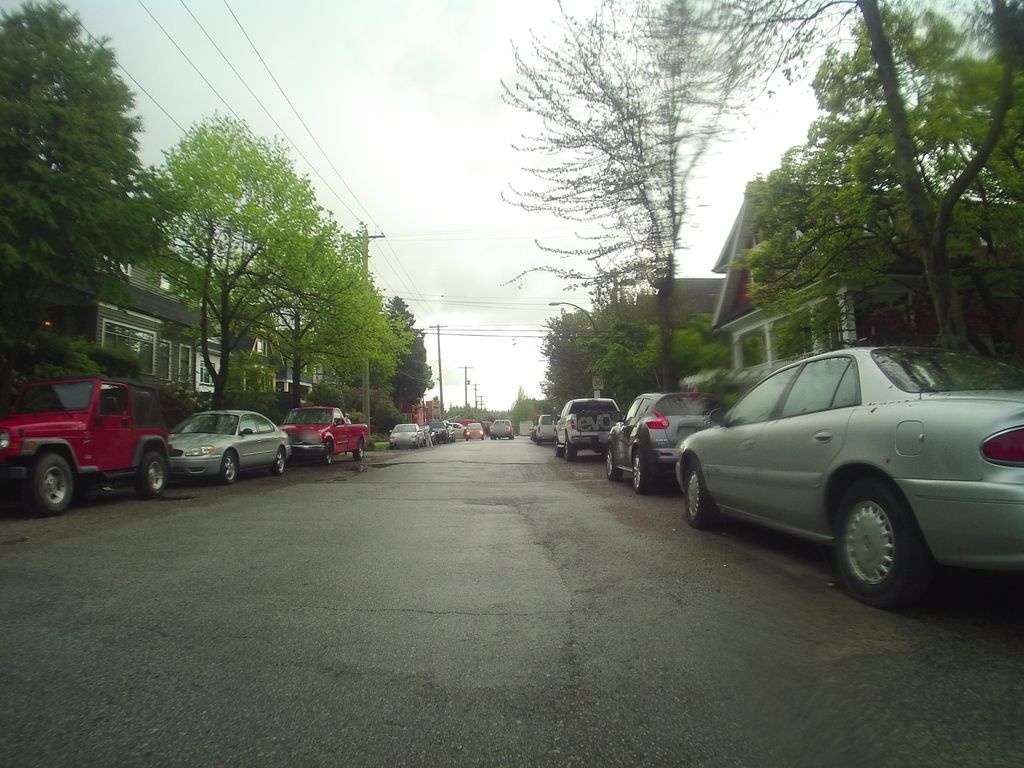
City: vancouver